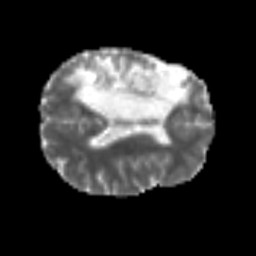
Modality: MD
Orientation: axial
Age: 43
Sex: male
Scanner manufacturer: siemens
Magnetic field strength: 3 T
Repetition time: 6.1 s
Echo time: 0.101 s